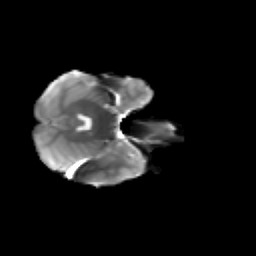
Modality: T2w
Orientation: axial
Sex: female
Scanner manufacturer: siemens
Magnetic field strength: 3 T
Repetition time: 5 s
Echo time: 0.071 s